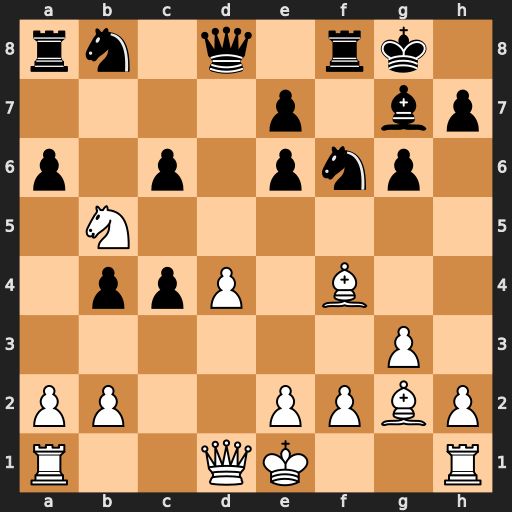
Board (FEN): rn1q1rk1/4p1bp/p1p1pnp1/1N6/1ppP1B2/6P1/PP2PPBP/R2QK2R
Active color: w
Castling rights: KQ
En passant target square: -
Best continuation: Nc7